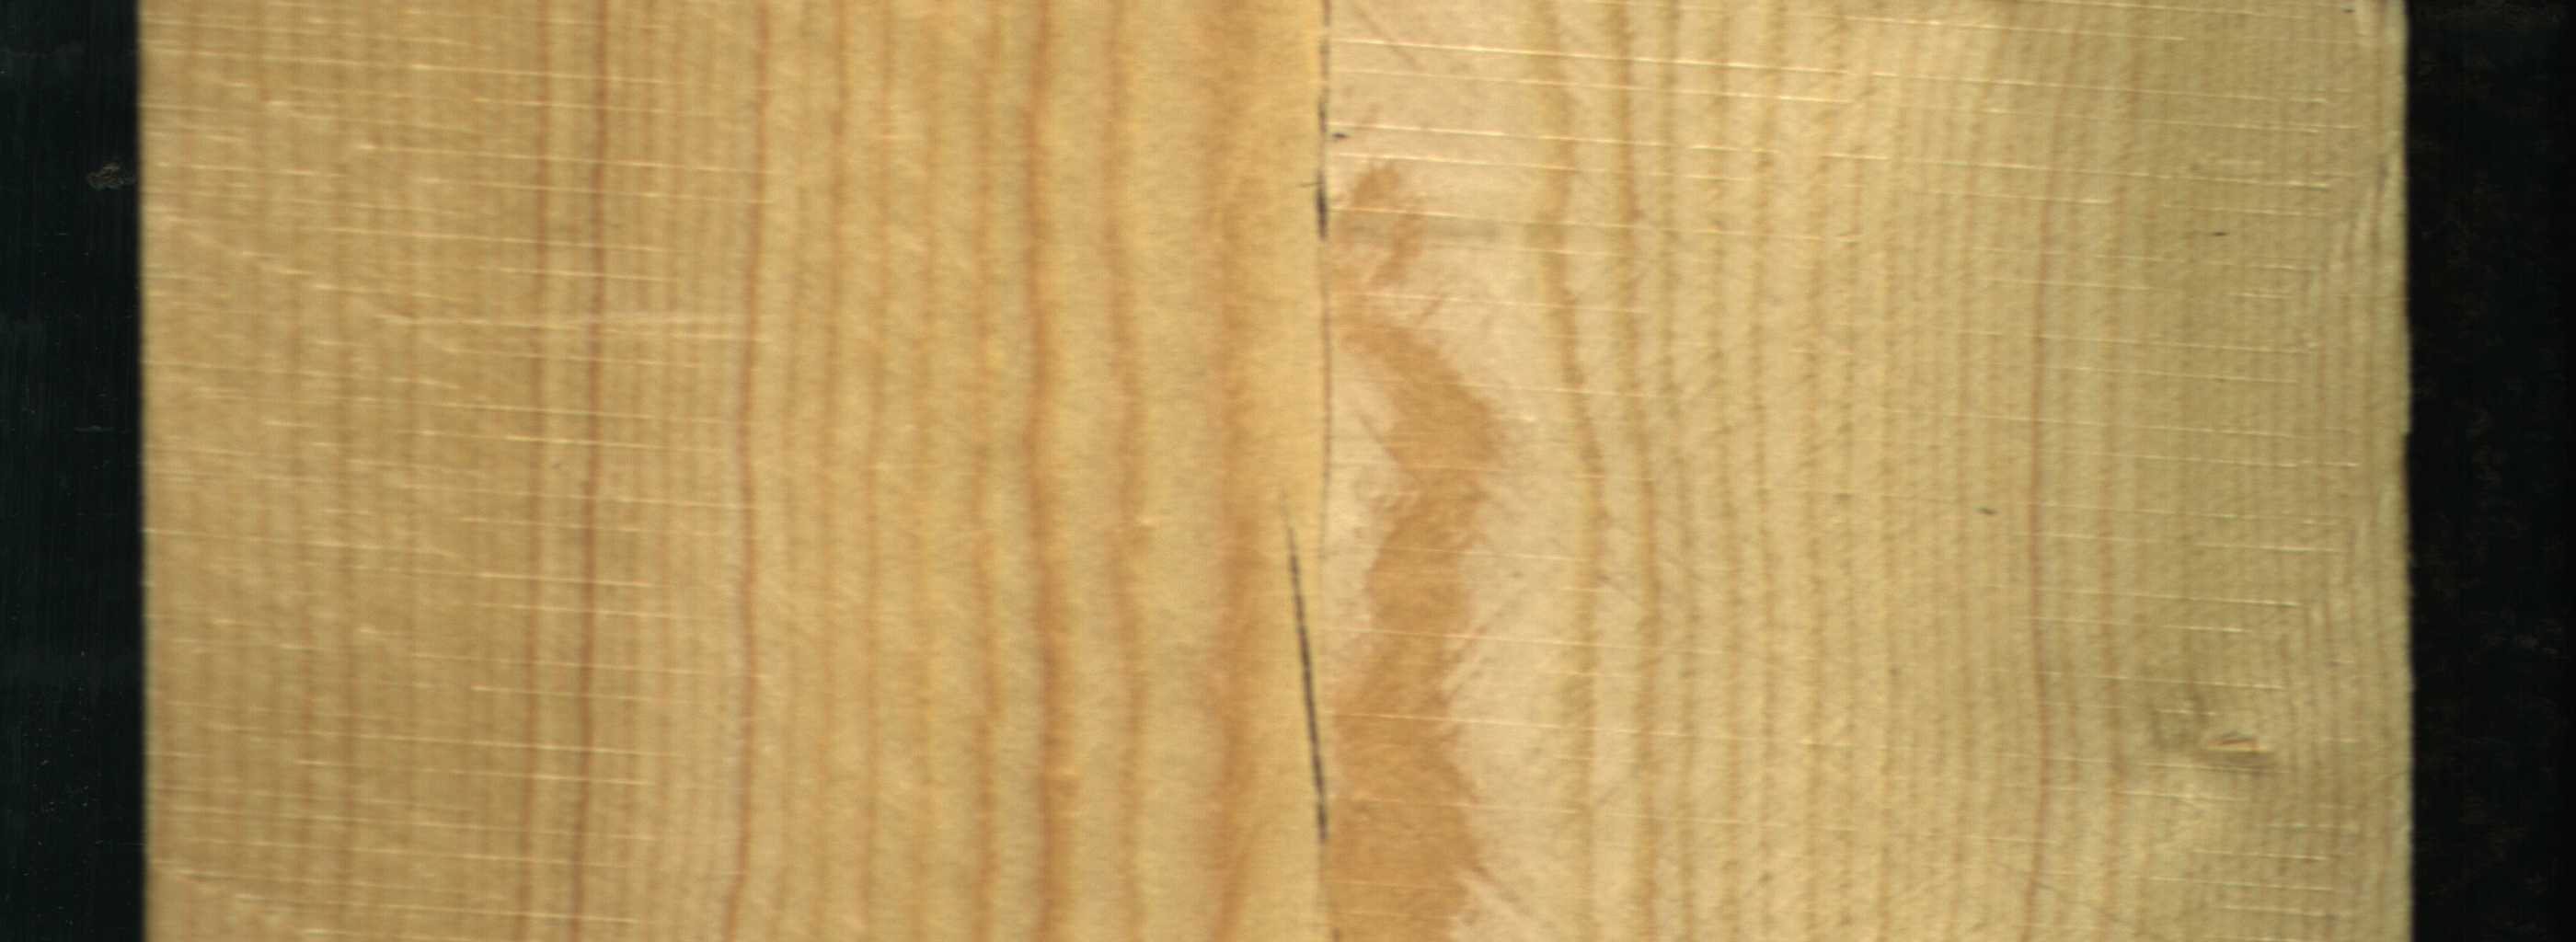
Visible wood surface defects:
Crack
Crack